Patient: sex M, age 60
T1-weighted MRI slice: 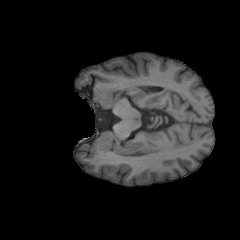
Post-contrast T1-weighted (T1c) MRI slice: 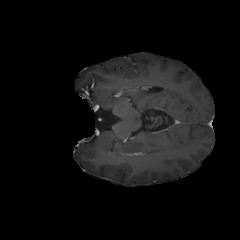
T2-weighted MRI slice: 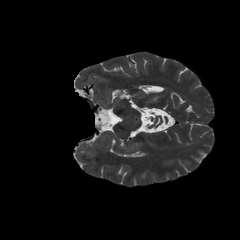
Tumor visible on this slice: no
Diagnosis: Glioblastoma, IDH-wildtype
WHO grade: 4